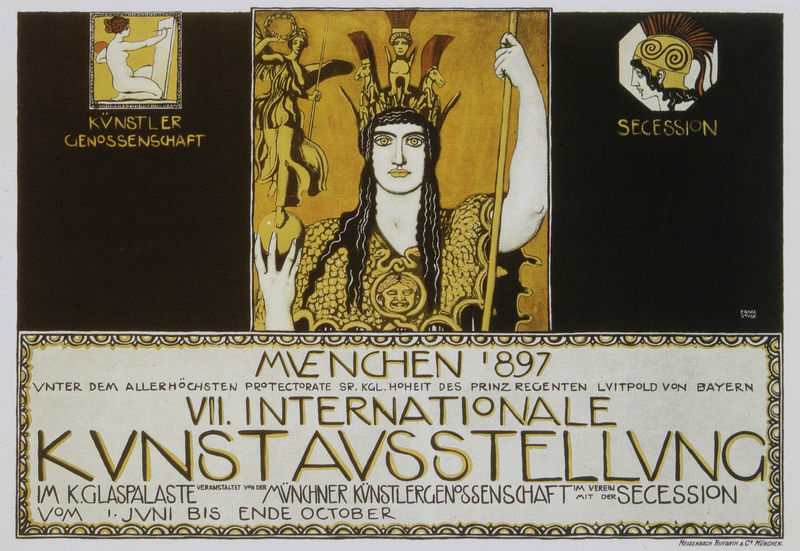
Titel: Plakat für die "VII. Internationale Kunstausstellung" 1897
Künstler: Franz von Stuck
Standort: München
Institution: Stadtmuseum
Schlagwörter: akt, dunkel, hand, kämpfer, nackt, weiß, frauen, gelb, ocker, braun, brust, finger, frau, frisur, haar, hell, kleid, mund, nase, profil, schwarz, beige, fest, malerei, muster, ornament, symbolismus, profile, arm, augen, gesicht, halten, kragen, lang, bild, hände, flach, sonne, gold, haare, lange haare, brustbild, krone, lippen, engel, ranken, statue, apfel, schrift, wellen, papier, stab, datierung, flächen, grafik, graphik, silhouette, werbung, lanze, jugendstil, datum, pupillen, festhalten, maler, malerin, stuck, nackte, klimt, rechtecke, panzer, antike, medaillon, bayern, münchen, jugend, druckgrafik, jugenstil, titel, künstler, illustration, text, beschriftung, plakat, schlange, leinwand, kugel, stempel, helm, kranz, kunst, lorbeerkranz, malen, palette, göttin, rüstung, rom, ankündigung, ausstellung, ausstellungsplakat, kunstausstellung, poster, römer, geometrisch, karte, antik, griechen, wiener, amazone, griechisch, krieger, medusa, oktober, speer, wien, kopfschmuck, glaspalast, weltausstellung, prinzregent, athene, heroisch, art deco, sezession, secession, wiener secession, wiener sezession, nike, victoria, einladung, zepter, athena, international, internationale, october, kriegerin, austellung, ahtena, ausstelung, bewerbung, daten, die brücke, eintritt, geicht, genossenschaft, germanentum, germania, jungenstil, kathalog, kuns', kämpferin, künstlergenossenschaft, munich, perde, prinz regenten, prinzen, rpinzregent, römischr, schwarzgelb, sezessionisten, sphinx, vii. internationale, ägyptisch, ömer, reichsapfel, lcoken, 1912, 1897, 897, jugendstilwien, sezzesion